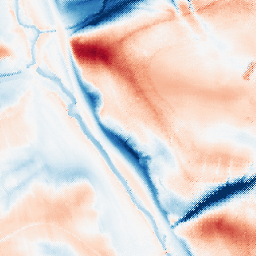
Category: classical
Decomposition family: gaussian_anisotropic
Decomposition parameters: sigma_x: 5
sigma_y: 20
Upsampling method: regularized
Upsampling parameters: scale: 4
lambda_reg: 0.1
Upsampling scale: 4